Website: home-depot
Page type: account-dashboard
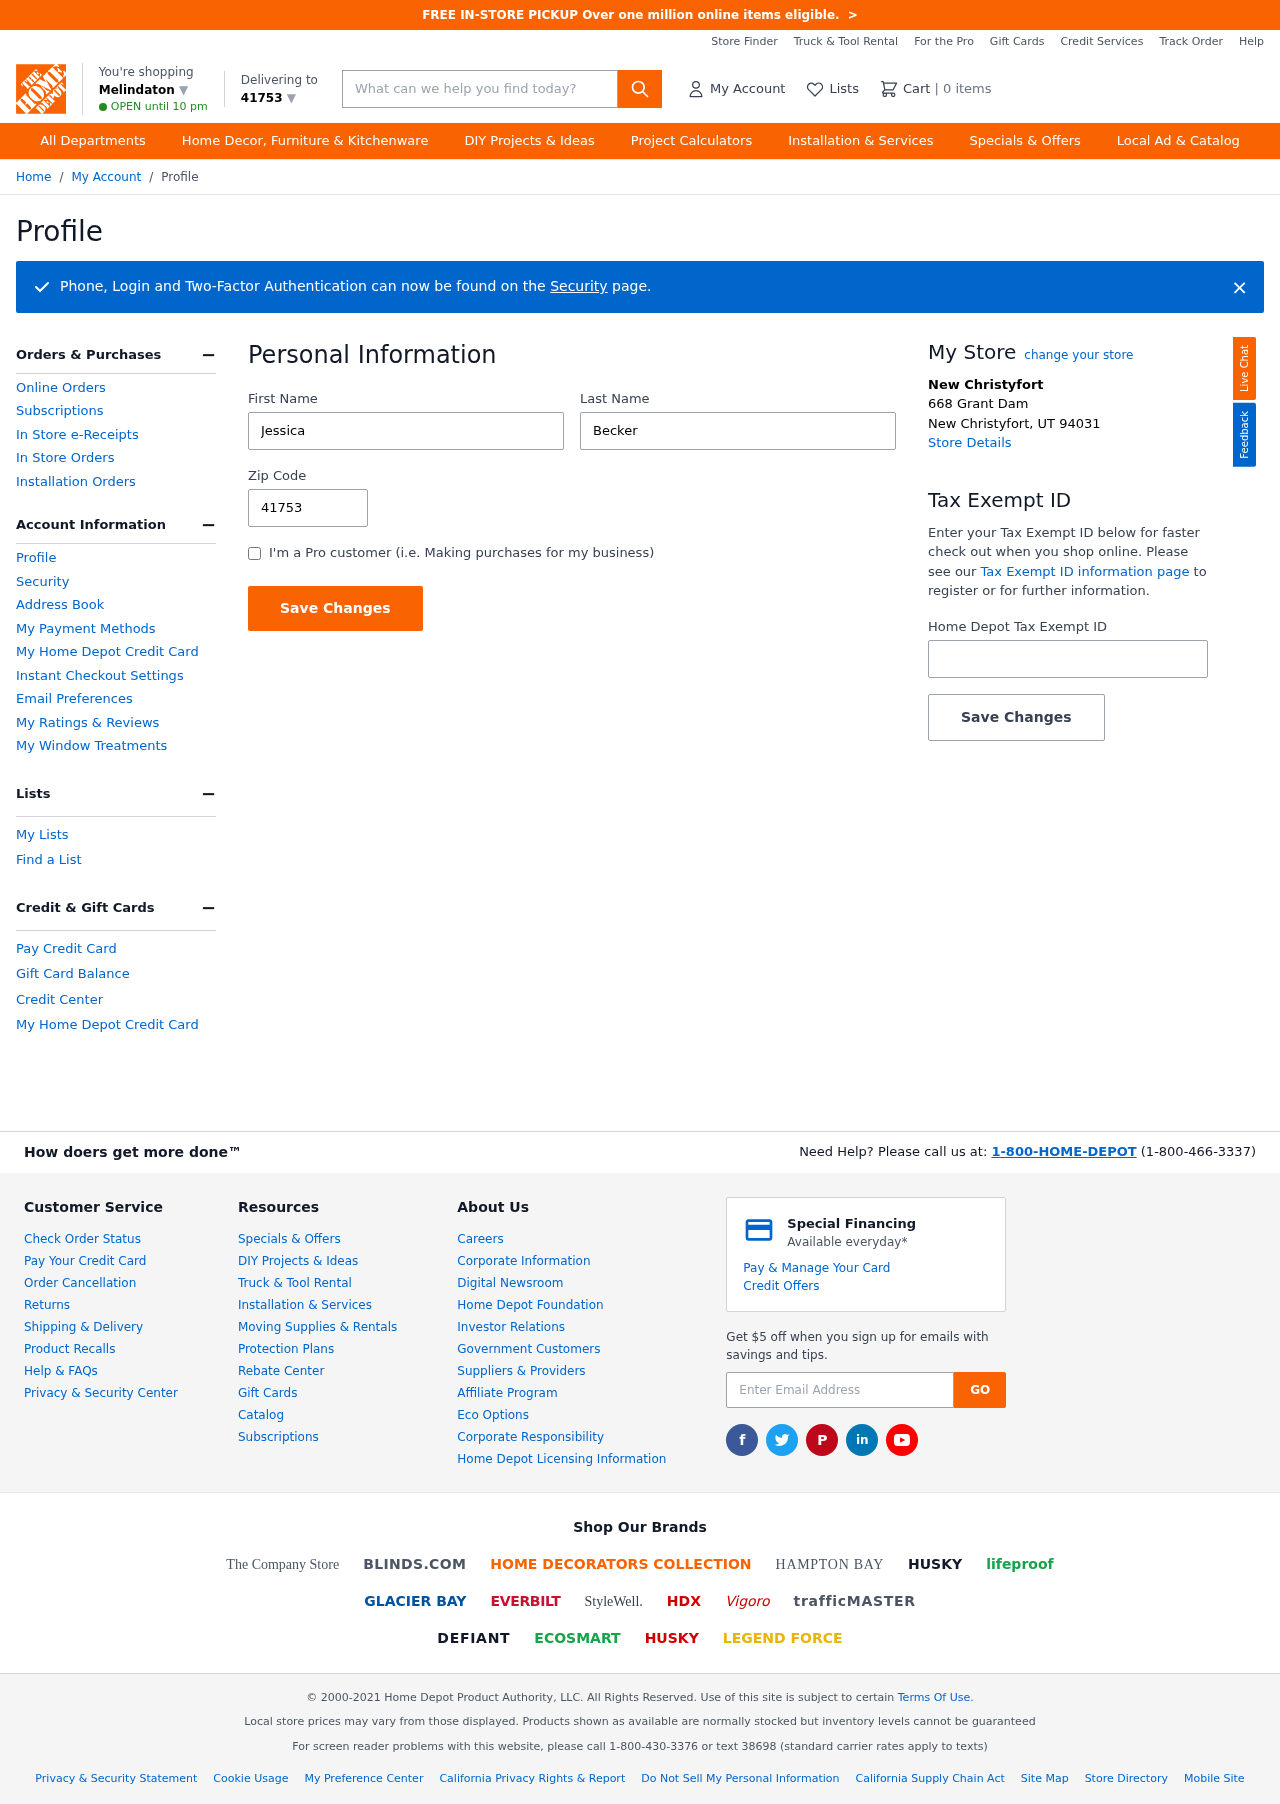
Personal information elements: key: PII_CITY
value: Melindaton ▼
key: PII_FIRSTNAME
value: Jessica
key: PII_LASTNAME
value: Becker
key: PII_LOCATION1_CITY
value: New Christyfort
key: PII_LOCATION1_CITY_STATE_ZIP
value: New Christyfort, UT 94031
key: PII_LOCATION1_STREET
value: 668 Grant Dam
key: PII_POSTCODE
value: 41753 ▼
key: PII_POSTCODE
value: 41753
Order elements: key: ORDER_NUM_ITEMS
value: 0
Search elements: key: HEADER_SEARCH
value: What can we help you find today?